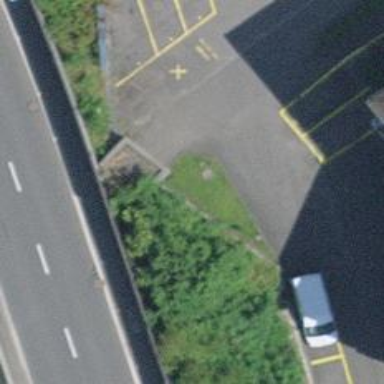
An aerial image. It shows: Footway passing through tunnel.